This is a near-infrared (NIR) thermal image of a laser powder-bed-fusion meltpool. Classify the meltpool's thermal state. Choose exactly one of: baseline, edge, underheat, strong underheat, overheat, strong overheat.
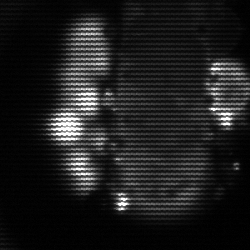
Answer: strong underheat